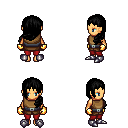
a pixel art fantasy rpg character, female body template, human, tanned skin, leather chest armor, red pants, black left-swept hairstyle, gold gloves, metal boots, four views (front, back, left, right), 2x2 character sprite sheet, small pixel art, hard edges, no anti-aliasing